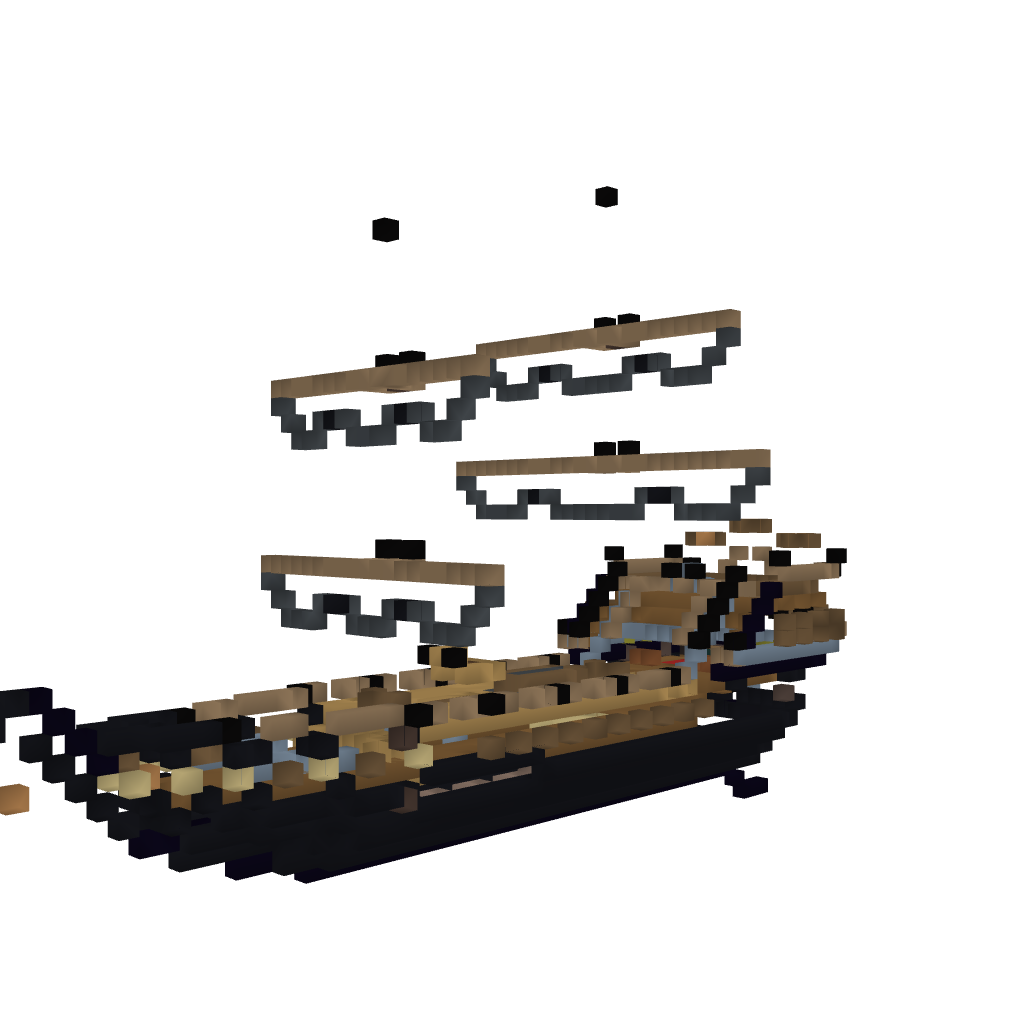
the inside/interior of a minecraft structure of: AxiumSA